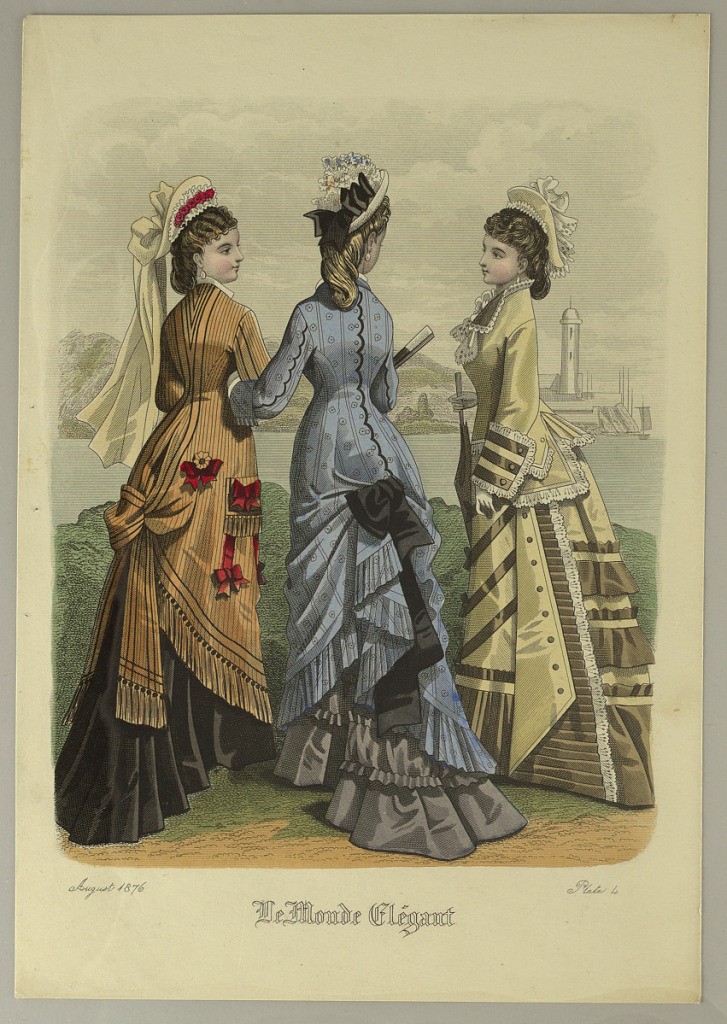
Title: Fashion Plate from Le Monde Elégant
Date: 1876
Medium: Engraving, brush and watercolor on paper
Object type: Print
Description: Three women on a river bank. The left one in black and light brown; center one in blue, gray, and black; right one in gray-brown and yellow. Title and date below.